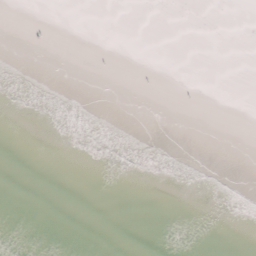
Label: beach